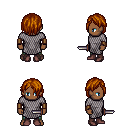
a pixel art fantasy rpg character, male body template, human, dark skin, chain mail, teal pants, brunette bangs hairstyle, leather bracers, maroon shoes, dagger, four views (front, back, left, right), 2x2 character sprite sheet, small pixel art, hard edges, no anti-aliasing